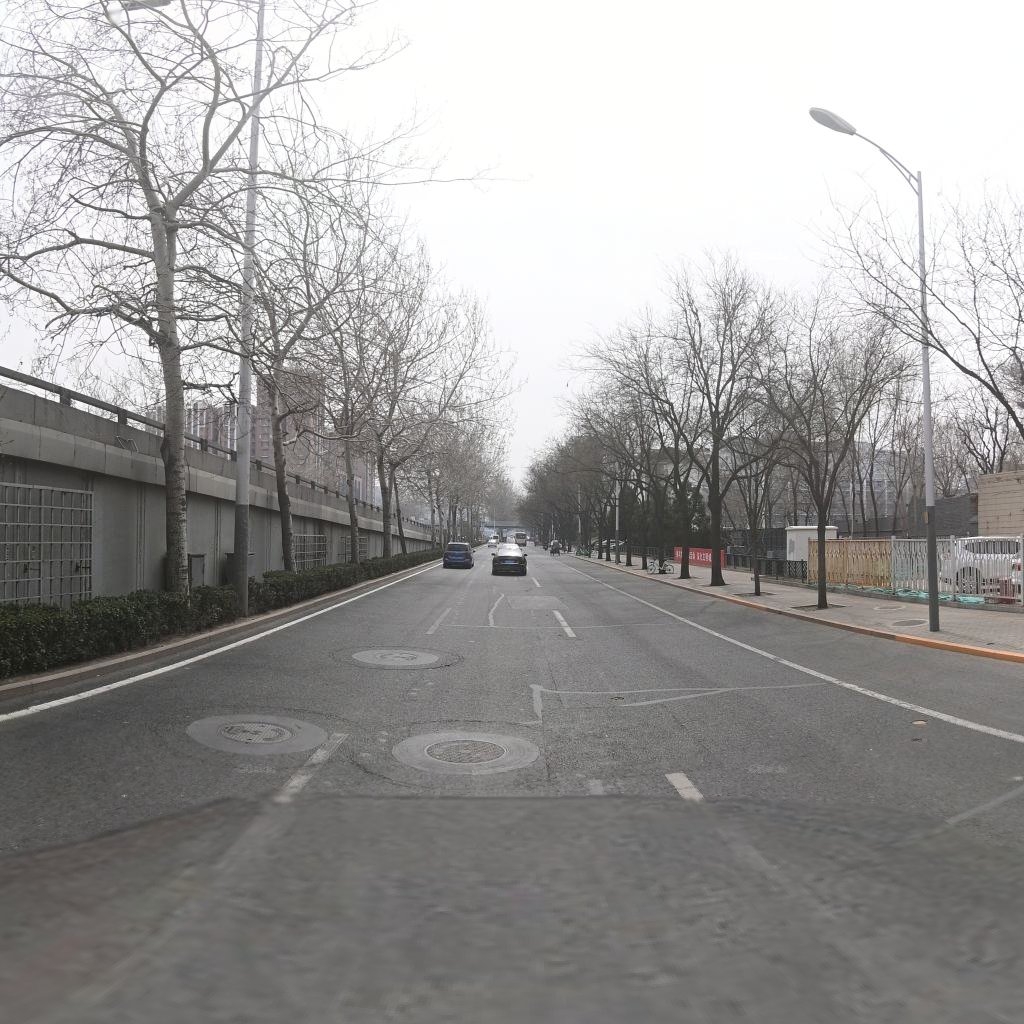
Region: Haidian
Road damage annotations: transverse patch, transverse patch, longitudinal patch, transverse patch, transverse patch, longitudinal patch, manhole cover, manhole cover, manhole cover, longitudinal crack, longitudinal crack, transverse crack, longitudinal crack